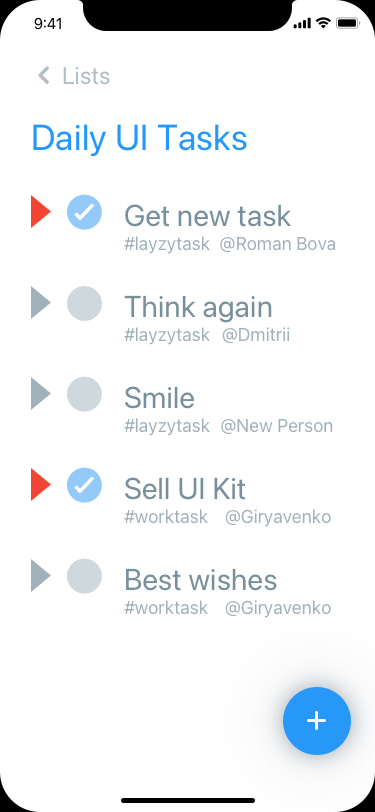
Text in this UI design:
Get new task
#layzytask
@Roman Bova
Think again
#layzytask
@Dmitrii
Smile
#layzytask
@New Person
Sell UI Kit
#worktask
@Giryavenko
Best wishes
#worktask
@Giryavenko
Lists
Daily UI Tasks